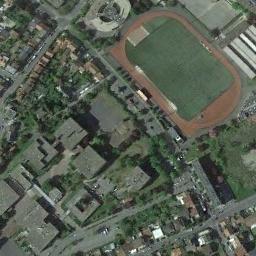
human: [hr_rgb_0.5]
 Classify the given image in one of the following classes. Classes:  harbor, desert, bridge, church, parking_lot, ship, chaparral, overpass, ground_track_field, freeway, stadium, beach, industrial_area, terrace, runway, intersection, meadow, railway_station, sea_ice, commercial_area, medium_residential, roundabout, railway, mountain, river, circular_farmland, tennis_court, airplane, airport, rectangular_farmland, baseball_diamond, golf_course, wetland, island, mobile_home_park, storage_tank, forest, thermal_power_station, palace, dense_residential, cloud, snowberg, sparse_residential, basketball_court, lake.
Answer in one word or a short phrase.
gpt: ground_track_field